高二 · 度量几何学
终边在直线 $y=\sqrt{3} x$ 上, 且在 $[-2 \pi, 2 \pi)$ 内的角 $\alpha$ 的集合为 \$ \qquad \$ .
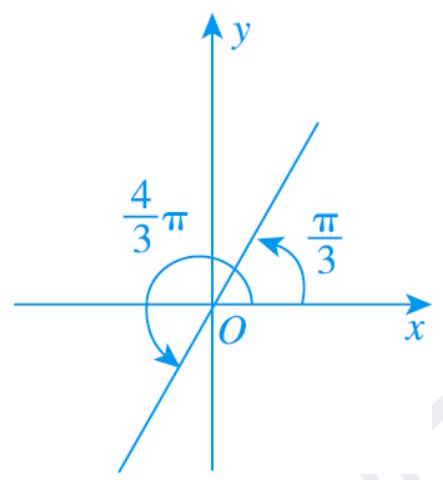
答案: $\left\{-\frac{5 \pi}{3},-\frac{2 \pi}{3}, \frac{\pi}{3}, \frac{4 \pi}{3}\right\}$
解析: 如图, 在坐标系中画出直线 $y=\sqrt{3} x$, 可以发现它与 $x$ 轴的夹角是 $\frac{\pi}{3}$,在 $[0,2 \pi)$ 内, 终边在直线 $y=\sqrt{3} x$ 上的角有两个: $\frac{\pi}{3}, \frac{4 \pi}{3}$;

在 $[-2 \pi, 0)$ 内满足条件的角有两个: $-\frac{2 \pi}{3},-\frac{5 \pi}{3}$,

故满足条件的角 $\alpha$ 构成的集合为 $\left\{-\frac{5 \pi}{3},-\frac{2 \pi}{3}, \frac{\pi}{3}, \frac{4 \pi}{3}\right\}$.